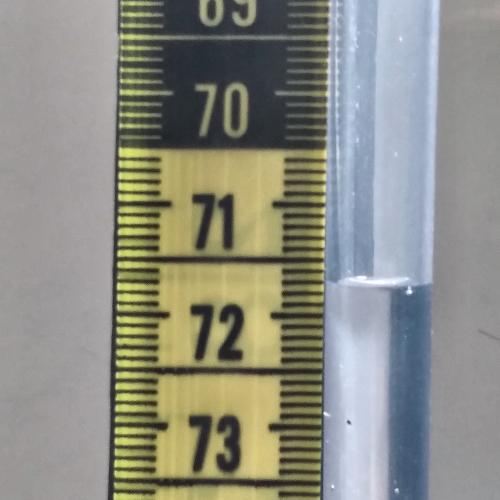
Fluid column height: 71.7 cm